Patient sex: M
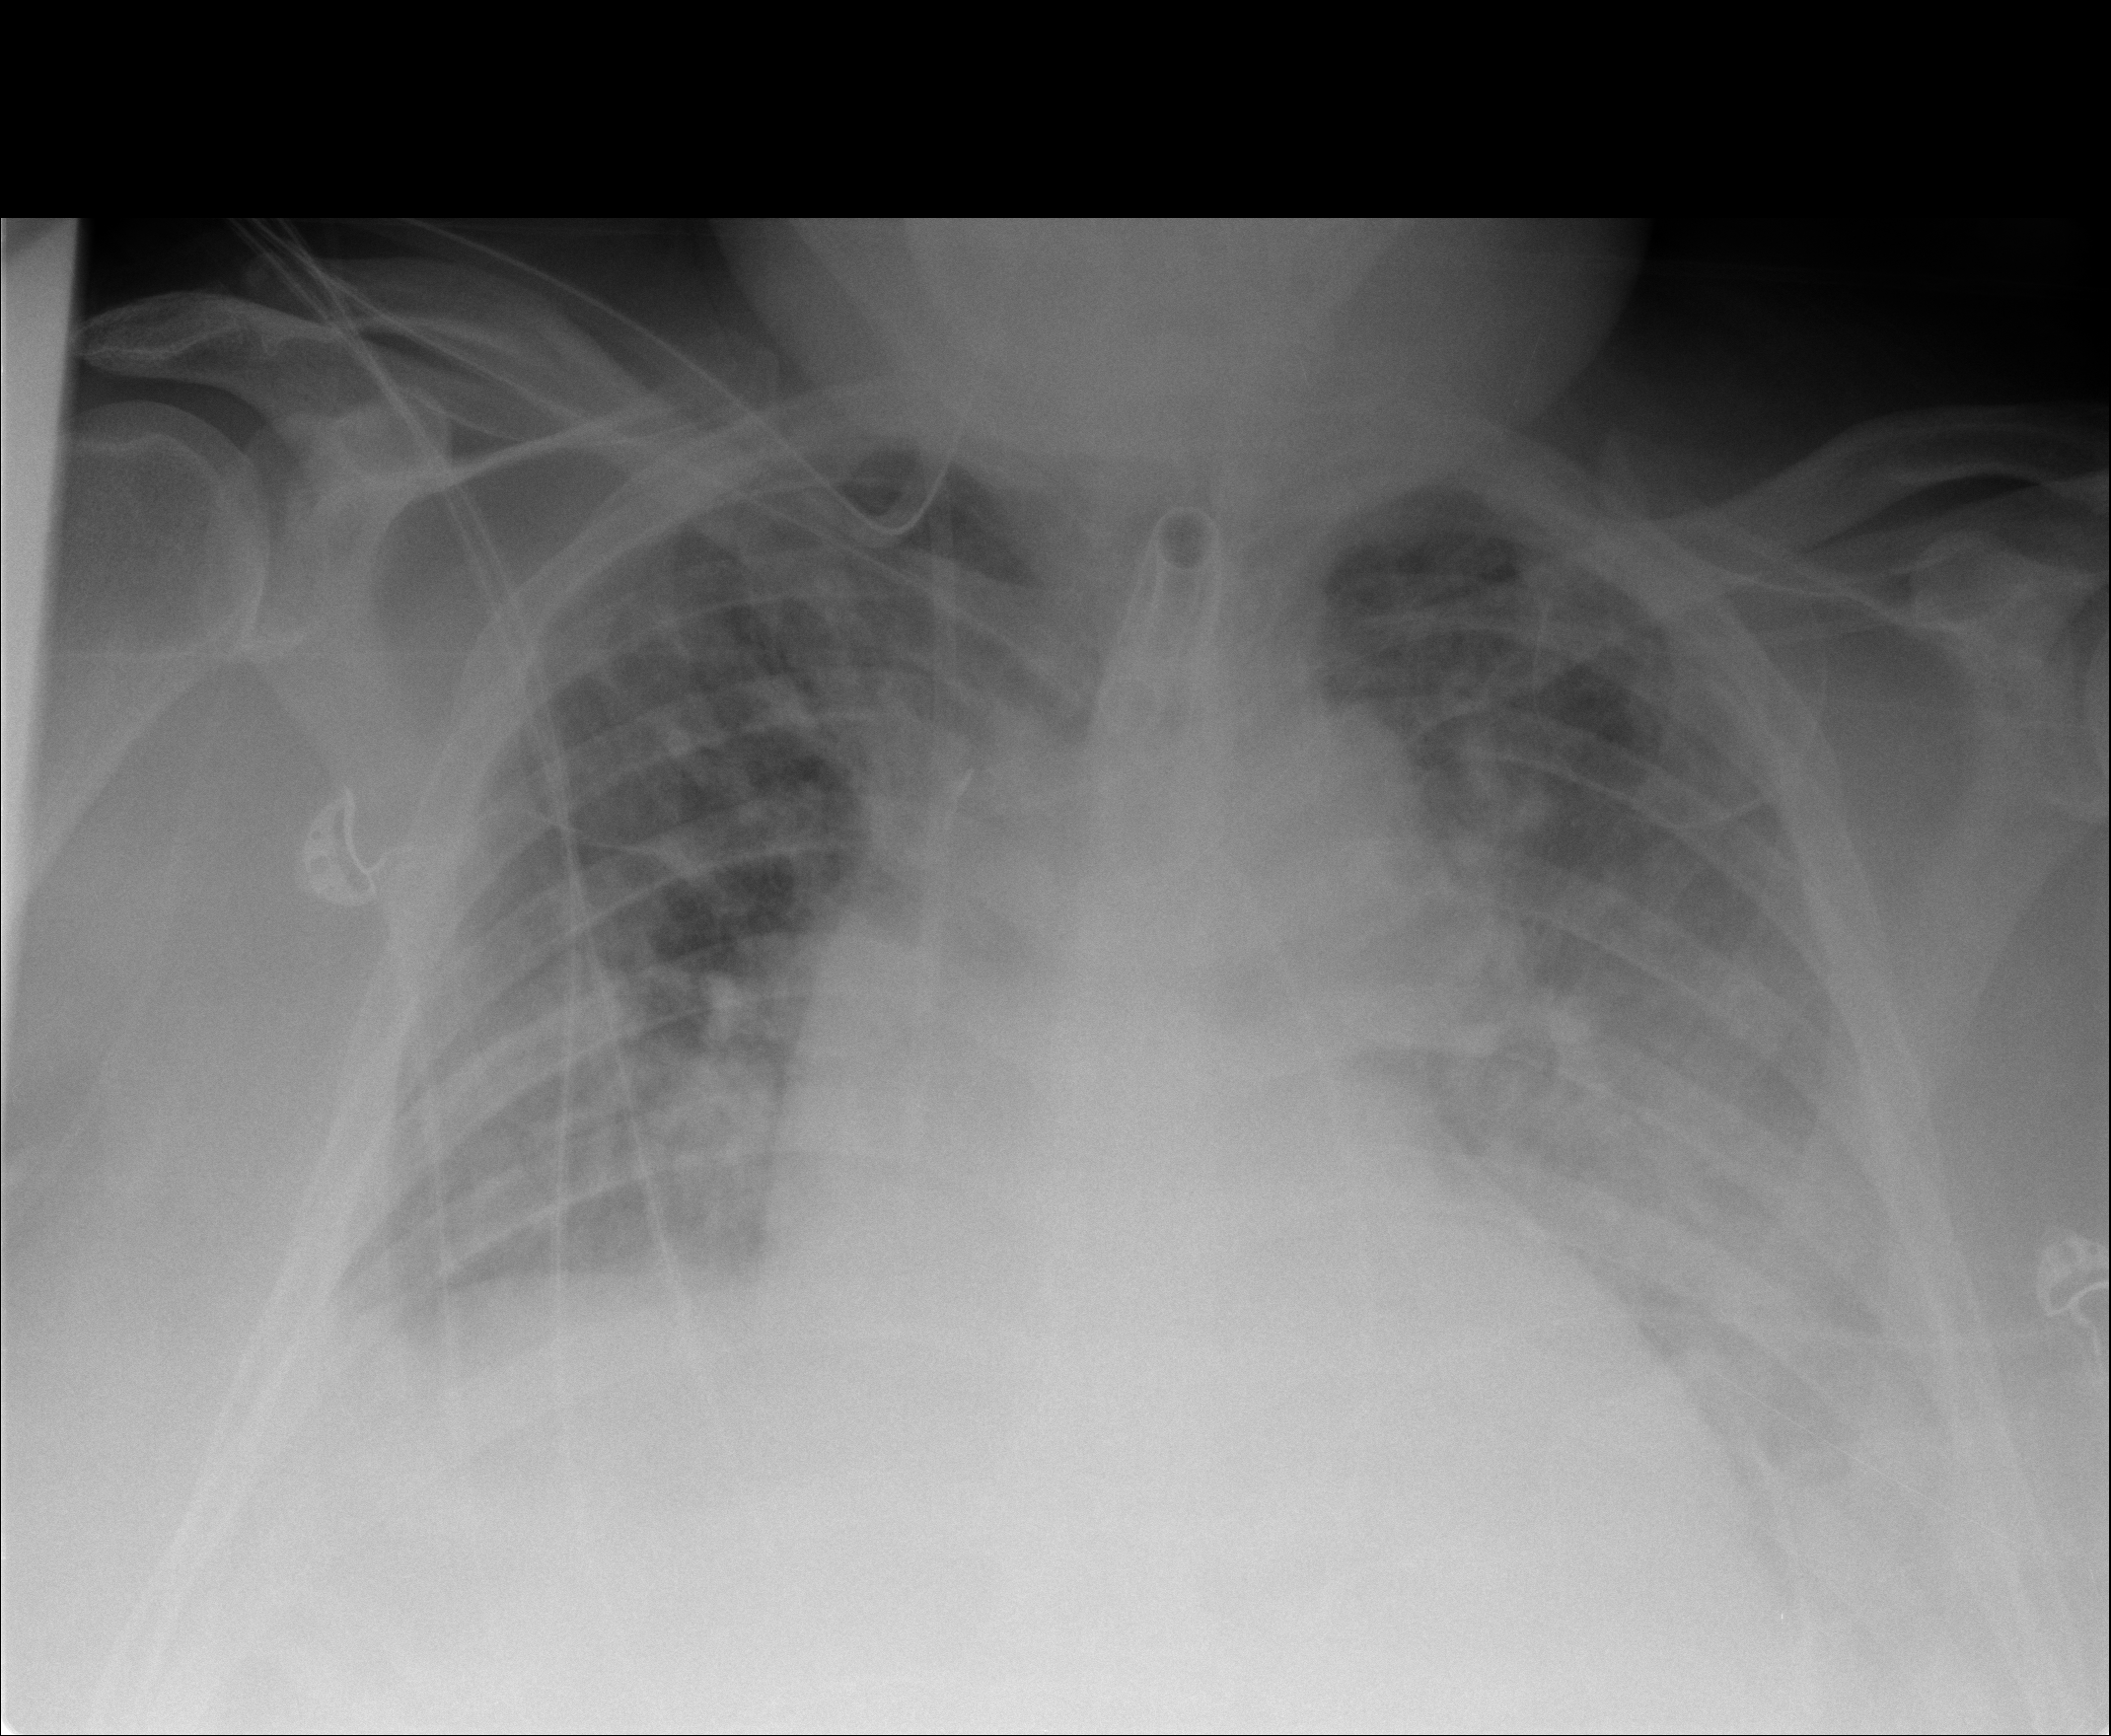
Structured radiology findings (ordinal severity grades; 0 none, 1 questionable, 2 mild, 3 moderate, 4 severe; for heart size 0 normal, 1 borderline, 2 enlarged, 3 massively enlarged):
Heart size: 2
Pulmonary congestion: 2
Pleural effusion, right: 1
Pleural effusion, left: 2
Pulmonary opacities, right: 3
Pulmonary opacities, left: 3
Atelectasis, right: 2
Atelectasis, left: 2